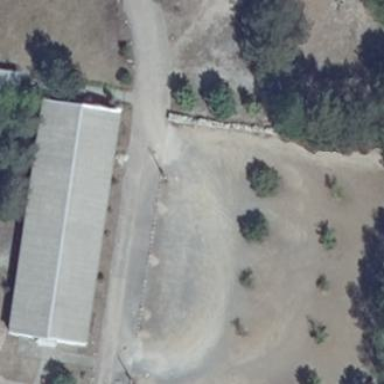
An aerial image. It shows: Parking area with pebblestone surface.